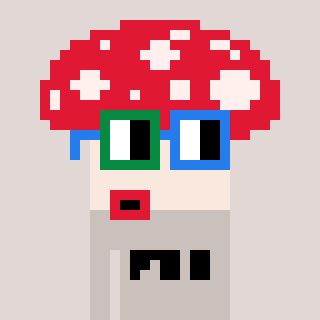
a pixel art character with square green and blue glasses, a mushroom-shaped head and a foggrey-colored body on a warm background